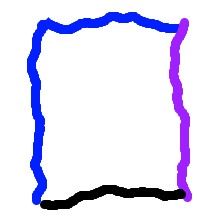
Shape: rectangle